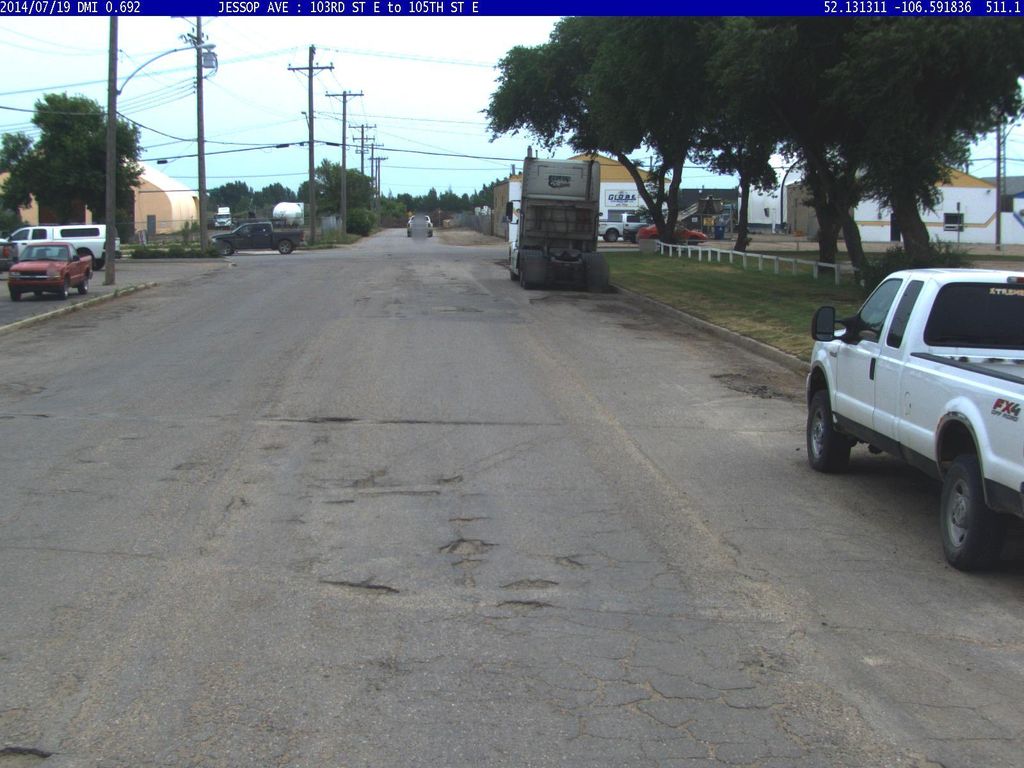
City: saskatoon